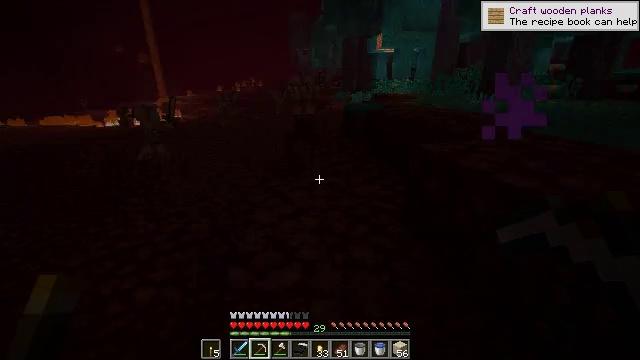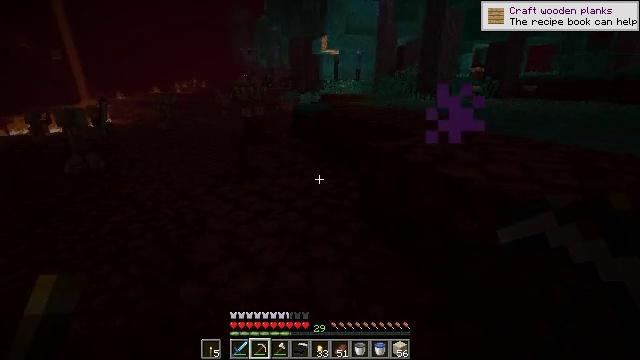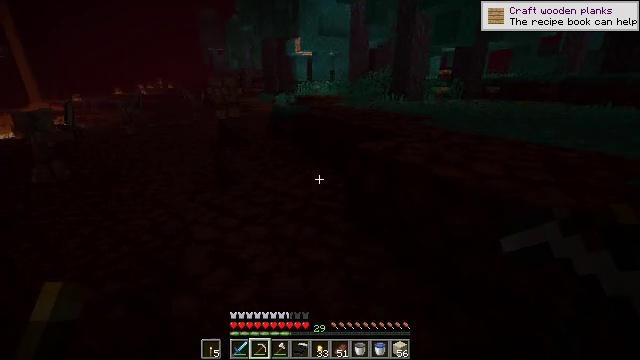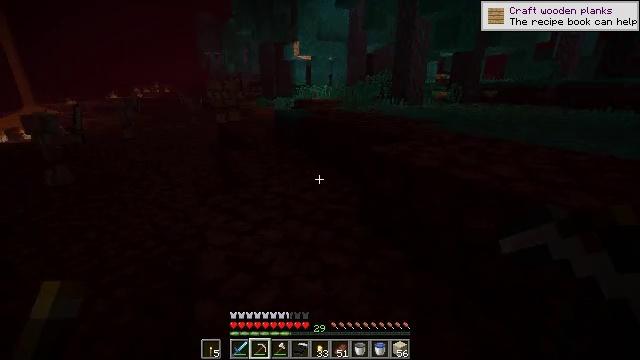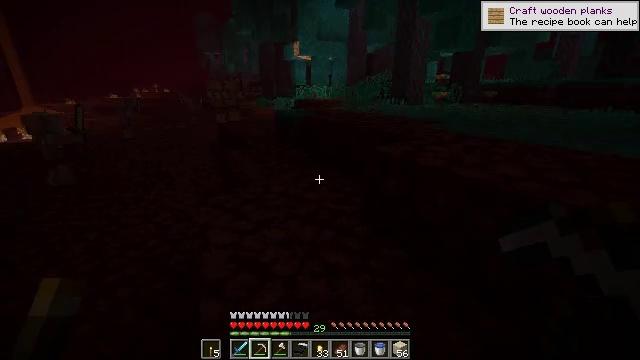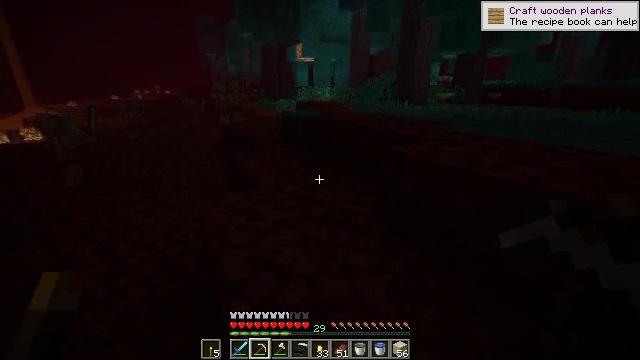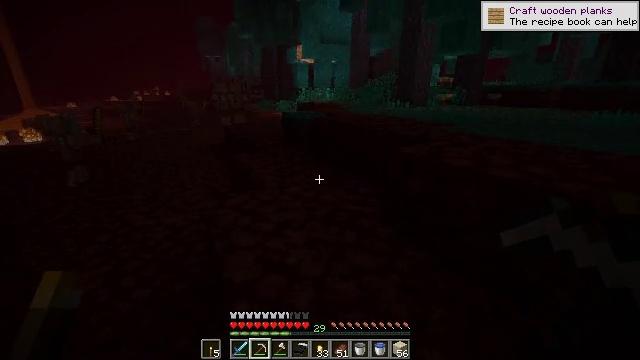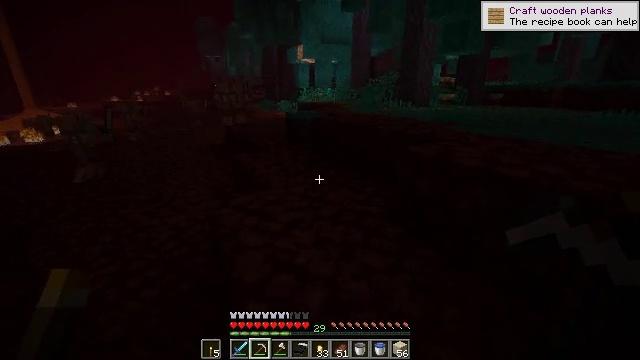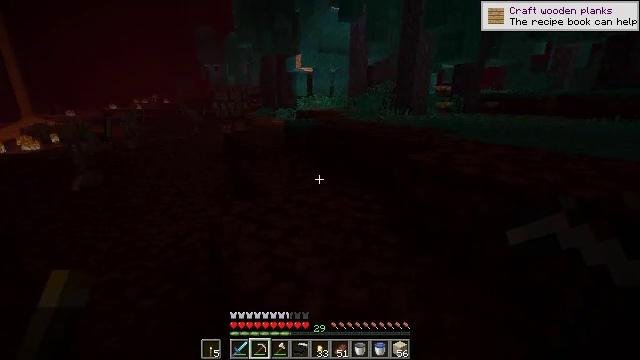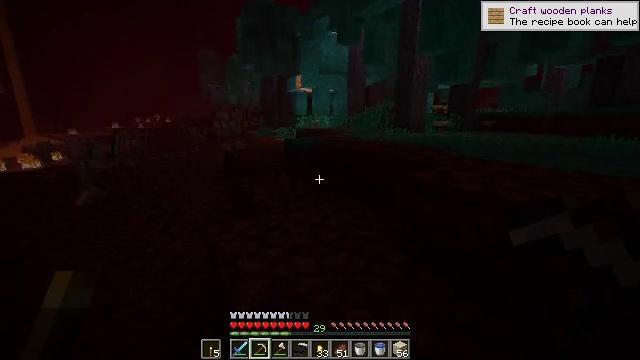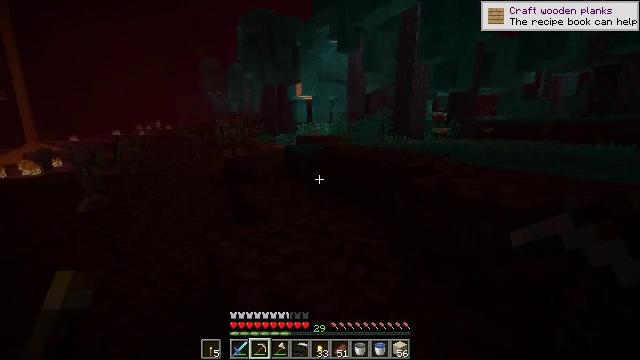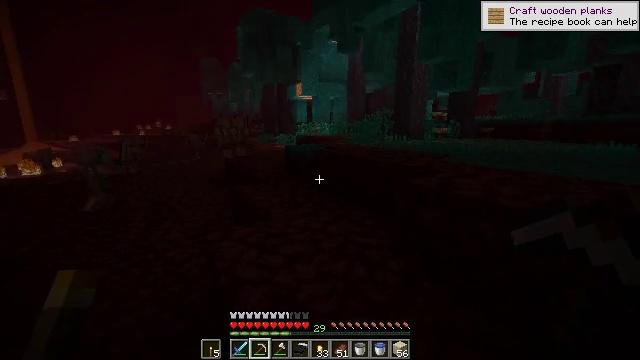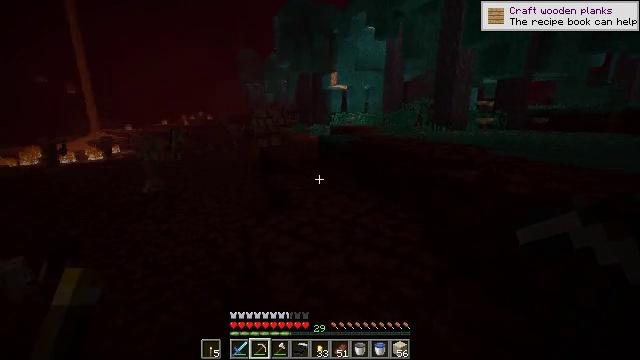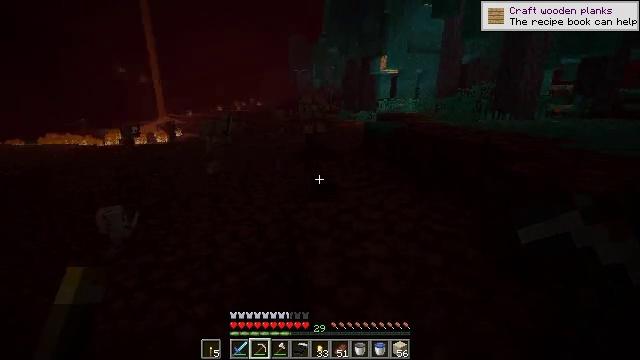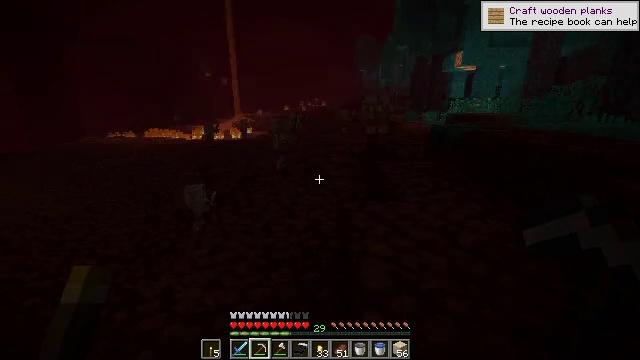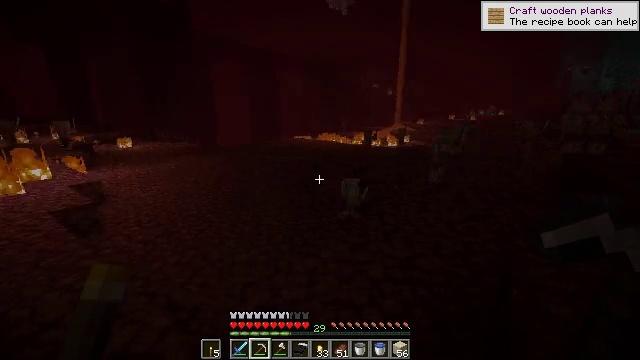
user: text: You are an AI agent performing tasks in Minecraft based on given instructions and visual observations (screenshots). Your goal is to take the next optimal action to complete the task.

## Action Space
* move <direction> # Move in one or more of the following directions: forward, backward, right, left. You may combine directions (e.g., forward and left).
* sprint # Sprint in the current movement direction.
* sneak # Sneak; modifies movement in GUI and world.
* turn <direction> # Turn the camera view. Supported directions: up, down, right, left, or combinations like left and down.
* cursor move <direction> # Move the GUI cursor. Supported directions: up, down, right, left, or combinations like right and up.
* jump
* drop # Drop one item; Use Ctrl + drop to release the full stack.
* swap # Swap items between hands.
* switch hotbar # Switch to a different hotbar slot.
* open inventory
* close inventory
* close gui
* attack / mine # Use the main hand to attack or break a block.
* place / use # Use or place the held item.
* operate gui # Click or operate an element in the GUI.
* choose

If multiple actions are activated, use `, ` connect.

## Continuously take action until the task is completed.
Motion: motion action
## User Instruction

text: Gather nether quartz ore with a pickaxe.
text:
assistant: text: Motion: move left, turn right
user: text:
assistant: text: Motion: move left, turn right
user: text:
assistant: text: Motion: move left
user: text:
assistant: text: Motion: move left
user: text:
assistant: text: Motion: no_op
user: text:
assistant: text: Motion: no_op
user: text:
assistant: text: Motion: no_op
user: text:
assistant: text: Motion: turn up
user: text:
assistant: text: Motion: turn up
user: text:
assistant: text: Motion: turn up
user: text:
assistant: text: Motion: no_op
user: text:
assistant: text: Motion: turn left and down
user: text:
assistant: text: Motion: turn left and down
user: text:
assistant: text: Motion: turn left
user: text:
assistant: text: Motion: turn left and up
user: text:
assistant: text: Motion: move forward, sprint, turn left and up
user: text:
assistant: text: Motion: move forward, sprint, turn left
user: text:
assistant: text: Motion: move forward, sprint
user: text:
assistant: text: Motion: move forward, sprint
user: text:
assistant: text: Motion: move forward, sprint
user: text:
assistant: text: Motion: move forward, sprint
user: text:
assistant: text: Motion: move forward, sprint
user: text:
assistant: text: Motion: move forward, sprint
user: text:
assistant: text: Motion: move forward, sprint
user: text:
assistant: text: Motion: move forward, sprint
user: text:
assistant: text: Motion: move forward, sprint
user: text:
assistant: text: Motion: move forward, sprint, use / place
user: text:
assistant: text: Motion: move forward, sprint, use / place
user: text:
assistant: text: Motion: move forward, sprint, use / place
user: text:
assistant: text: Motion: move forward, sprint, jump